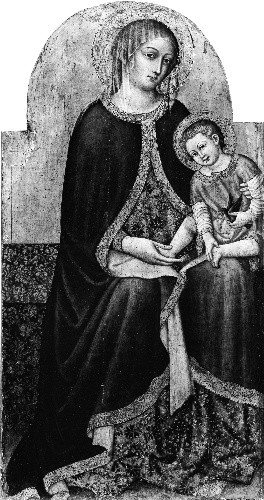
Title: Madonna and Child with Saints
Artist: Priamo della Quercia (Priamo del Pietro)
Artist bio: Italian, Sienese, active 1442–67
Date: ca. 1442
Object type: Painting, triptych
Classification: Paintings
Medium: Tempera on wood, gold ground
Dimensions: Central panel 43 1/4 x 22 1/2 in. (109.9 x 57.2 cm); left wing 45 1/2 x 22 in. (115.6 x 55.9 cm); right wing 45 1/4 x 22 1/4 in. (114.9 x 56.5 cm)
Department: European Paintings
Credit line: Gift of George Blumenthal, 1941
Accession year: 1941
Repository: Metropolitan Museum of Art, New York, NY
Tags: Madonna and Child|Saints